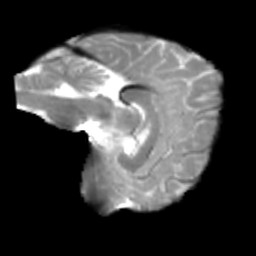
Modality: T2w
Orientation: sagittal
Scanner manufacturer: siemens
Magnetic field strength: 3 T
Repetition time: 4 s
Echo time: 0.0594 s